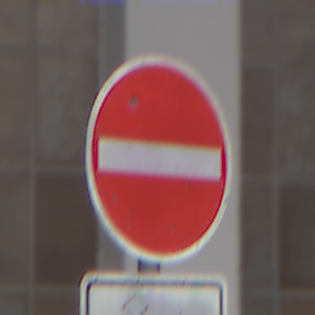
Verkehrszeichen: VerbotDerEinfahrt
Zusatzzeichen unten: MehrspurigeFahrzeugeFrei7
Umgebung: Roofed, Urban
Tageszeit: MorningAfternoon
Wetter: PartlyCloudy
Licht: Natural
Jahreszeit: NotSpecified
Kontrast: MediumContrast